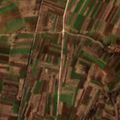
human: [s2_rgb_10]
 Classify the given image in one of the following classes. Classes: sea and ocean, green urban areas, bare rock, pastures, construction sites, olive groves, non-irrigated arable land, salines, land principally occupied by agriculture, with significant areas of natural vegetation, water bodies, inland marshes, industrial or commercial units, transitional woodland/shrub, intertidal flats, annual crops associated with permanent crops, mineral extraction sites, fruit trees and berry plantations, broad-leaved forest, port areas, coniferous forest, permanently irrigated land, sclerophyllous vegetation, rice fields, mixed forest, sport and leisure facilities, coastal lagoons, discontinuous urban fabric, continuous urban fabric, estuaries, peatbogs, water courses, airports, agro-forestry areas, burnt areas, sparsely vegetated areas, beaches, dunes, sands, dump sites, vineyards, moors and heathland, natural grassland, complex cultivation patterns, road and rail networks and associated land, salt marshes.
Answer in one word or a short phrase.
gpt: non-irrigated arable land, complex cultivation patterns, land principally occupied by agriculture, with significant areas of natural vegetation